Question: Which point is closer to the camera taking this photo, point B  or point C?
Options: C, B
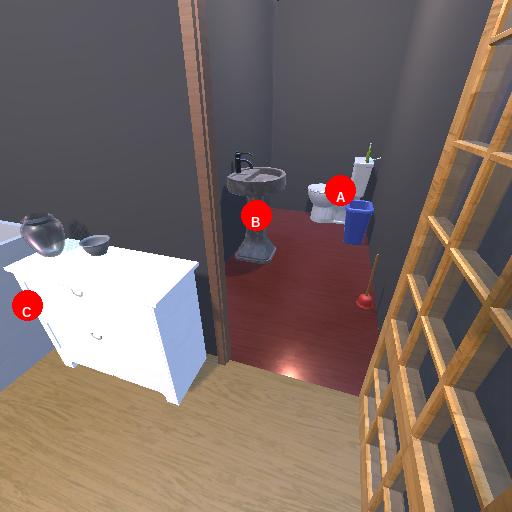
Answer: C